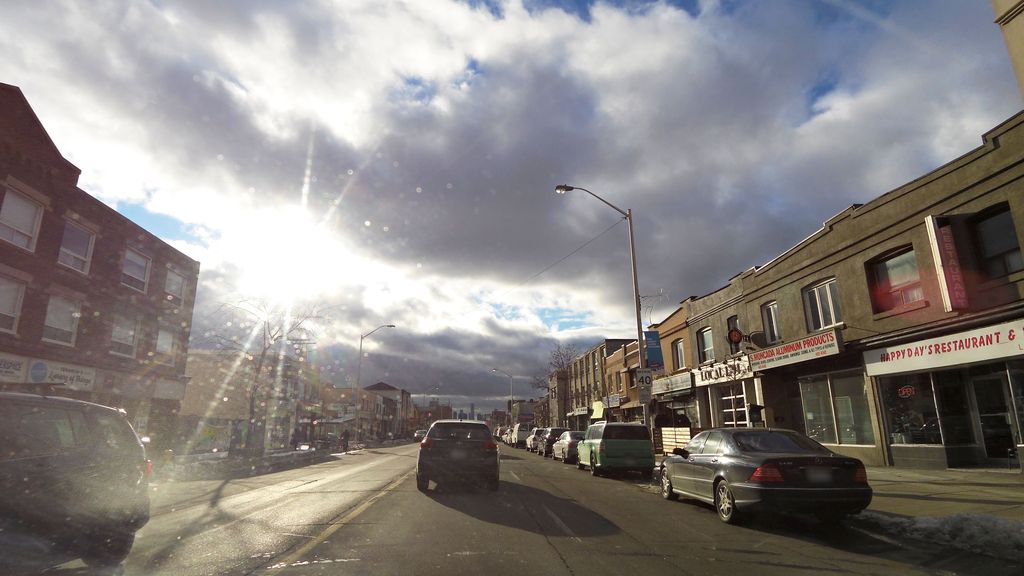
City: toronto